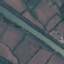
Land use / land cover class: River